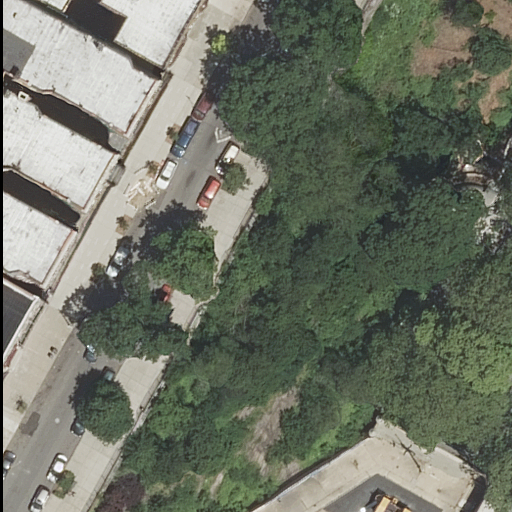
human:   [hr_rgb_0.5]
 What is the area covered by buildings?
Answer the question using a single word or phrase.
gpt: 1704m2

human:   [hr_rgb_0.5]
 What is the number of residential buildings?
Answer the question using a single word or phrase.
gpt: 4

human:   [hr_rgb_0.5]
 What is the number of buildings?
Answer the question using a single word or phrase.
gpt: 4

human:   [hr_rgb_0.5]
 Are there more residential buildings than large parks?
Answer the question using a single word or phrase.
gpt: yes

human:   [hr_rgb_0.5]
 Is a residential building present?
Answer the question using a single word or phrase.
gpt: yes

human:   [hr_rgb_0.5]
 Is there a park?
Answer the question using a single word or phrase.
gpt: yes

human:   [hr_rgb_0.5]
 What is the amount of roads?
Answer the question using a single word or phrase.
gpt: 1

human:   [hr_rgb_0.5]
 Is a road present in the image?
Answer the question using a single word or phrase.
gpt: yes

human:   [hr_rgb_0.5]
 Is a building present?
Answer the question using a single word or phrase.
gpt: yes

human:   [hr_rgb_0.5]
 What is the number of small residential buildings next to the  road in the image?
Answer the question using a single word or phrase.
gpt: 1

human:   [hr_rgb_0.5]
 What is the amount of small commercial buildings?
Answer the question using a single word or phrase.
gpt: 0

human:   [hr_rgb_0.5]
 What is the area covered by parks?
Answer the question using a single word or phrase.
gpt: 3997m2

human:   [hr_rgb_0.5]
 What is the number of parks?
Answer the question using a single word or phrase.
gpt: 1

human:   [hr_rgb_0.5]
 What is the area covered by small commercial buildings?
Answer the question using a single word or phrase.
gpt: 0m2

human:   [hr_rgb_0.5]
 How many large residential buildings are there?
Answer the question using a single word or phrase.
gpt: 2

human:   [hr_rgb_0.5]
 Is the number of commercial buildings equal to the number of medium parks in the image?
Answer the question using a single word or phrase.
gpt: yes

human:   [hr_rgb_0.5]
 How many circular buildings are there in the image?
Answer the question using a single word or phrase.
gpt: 0

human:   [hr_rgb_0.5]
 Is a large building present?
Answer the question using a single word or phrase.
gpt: yes

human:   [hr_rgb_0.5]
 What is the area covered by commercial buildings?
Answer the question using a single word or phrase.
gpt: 0m2

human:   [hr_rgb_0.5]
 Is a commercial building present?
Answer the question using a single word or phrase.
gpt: no

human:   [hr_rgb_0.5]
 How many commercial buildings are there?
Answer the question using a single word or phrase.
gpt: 0

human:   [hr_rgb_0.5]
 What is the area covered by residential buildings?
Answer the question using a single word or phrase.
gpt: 1704m2

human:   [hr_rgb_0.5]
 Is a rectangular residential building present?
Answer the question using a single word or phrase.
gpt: yes

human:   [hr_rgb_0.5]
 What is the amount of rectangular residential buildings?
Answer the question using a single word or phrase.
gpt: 1

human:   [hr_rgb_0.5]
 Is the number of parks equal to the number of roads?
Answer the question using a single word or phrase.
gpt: yes

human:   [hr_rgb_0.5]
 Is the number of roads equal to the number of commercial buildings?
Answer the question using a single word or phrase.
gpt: no

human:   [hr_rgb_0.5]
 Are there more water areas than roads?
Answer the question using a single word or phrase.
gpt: no

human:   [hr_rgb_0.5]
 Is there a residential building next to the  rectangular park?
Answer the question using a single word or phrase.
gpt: yes

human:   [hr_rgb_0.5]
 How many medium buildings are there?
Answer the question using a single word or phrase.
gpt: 1

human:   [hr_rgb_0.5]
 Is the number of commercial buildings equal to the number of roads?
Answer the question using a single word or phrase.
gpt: no

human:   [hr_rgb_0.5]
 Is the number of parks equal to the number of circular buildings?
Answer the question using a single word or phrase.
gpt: no

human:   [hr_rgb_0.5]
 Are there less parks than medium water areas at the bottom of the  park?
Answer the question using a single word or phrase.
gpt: no

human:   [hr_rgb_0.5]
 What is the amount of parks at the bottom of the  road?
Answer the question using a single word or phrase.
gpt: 1

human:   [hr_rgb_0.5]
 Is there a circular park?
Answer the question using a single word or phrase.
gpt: no

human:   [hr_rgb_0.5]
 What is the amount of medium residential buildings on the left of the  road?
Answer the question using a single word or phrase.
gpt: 0

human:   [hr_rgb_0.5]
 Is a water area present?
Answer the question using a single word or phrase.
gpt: no

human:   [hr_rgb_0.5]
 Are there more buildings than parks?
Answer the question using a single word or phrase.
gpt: yes

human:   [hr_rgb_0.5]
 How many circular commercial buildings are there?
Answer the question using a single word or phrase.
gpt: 0

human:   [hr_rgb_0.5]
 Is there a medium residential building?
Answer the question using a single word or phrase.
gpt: yes

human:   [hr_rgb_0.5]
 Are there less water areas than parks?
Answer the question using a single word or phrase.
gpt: yes

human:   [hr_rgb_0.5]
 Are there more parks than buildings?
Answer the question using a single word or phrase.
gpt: no

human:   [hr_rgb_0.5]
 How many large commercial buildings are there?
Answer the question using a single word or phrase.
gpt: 0

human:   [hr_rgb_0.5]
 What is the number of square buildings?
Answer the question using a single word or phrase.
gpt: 0

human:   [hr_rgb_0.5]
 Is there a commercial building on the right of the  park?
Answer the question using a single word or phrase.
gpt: no

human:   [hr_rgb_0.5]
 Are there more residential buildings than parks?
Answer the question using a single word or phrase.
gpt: yes

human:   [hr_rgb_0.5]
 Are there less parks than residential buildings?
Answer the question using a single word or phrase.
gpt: yes

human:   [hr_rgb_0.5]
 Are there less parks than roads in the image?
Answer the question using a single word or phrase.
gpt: no

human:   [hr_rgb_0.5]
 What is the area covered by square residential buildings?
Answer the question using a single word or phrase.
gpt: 0m2

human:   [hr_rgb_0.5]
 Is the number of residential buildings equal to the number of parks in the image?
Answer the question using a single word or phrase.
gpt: no

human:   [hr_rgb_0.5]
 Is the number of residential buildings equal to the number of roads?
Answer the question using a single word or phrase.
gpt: no

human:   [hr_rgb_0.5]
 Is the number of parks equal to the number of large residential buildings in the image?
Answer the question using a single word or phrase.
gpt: no

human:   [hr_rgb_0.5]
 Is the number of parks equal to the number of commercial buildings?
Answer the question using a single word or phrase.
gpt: no

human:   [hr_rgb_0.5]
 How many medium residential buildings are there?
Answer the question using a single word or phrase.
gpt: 1

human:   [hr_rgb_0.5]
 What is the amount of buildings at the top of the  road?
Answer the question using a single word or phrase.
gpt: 1

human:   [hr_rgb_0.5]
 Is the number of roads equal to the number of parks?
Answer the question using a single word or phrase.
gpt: yes

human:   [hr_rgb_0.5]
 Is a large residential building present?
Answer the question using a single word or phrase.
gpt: yes

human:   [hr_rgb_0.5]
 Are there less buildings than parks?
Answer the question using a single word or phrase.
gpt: no

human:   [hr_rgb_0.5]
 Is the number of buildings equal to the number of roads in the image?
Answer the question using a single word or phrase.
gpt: no

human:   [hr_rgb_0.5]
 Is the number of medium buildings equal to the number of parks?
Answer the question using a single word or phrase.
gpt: yes

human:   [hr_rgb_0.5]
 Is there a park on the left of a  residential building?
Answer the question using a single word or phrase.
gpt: no

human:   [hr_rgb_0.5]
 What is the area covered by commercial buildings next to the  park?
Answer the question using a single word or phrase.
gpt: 0m2

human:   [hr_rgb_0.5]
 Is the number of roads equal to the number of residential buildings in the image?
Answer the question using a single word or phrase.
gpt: no

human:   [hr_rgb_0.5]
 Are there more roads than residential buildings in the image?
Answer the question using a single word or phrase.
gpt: no

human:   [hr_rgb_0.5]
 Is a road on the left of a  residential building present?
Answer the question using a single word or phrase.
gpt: no